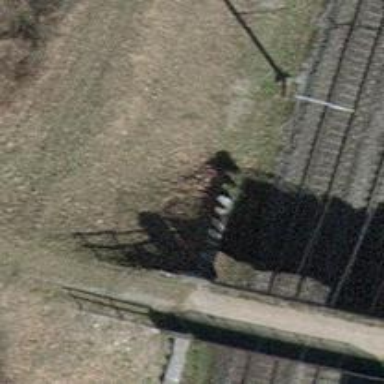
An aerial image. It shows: Retaining wall.